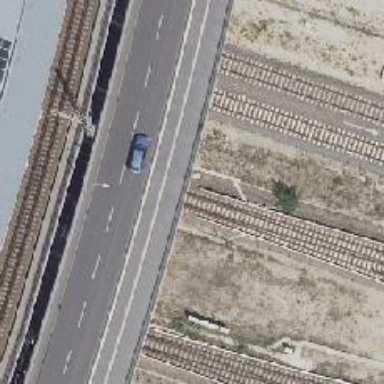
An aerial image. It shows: Railway switch.